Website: crate-barrel
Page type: account-selection
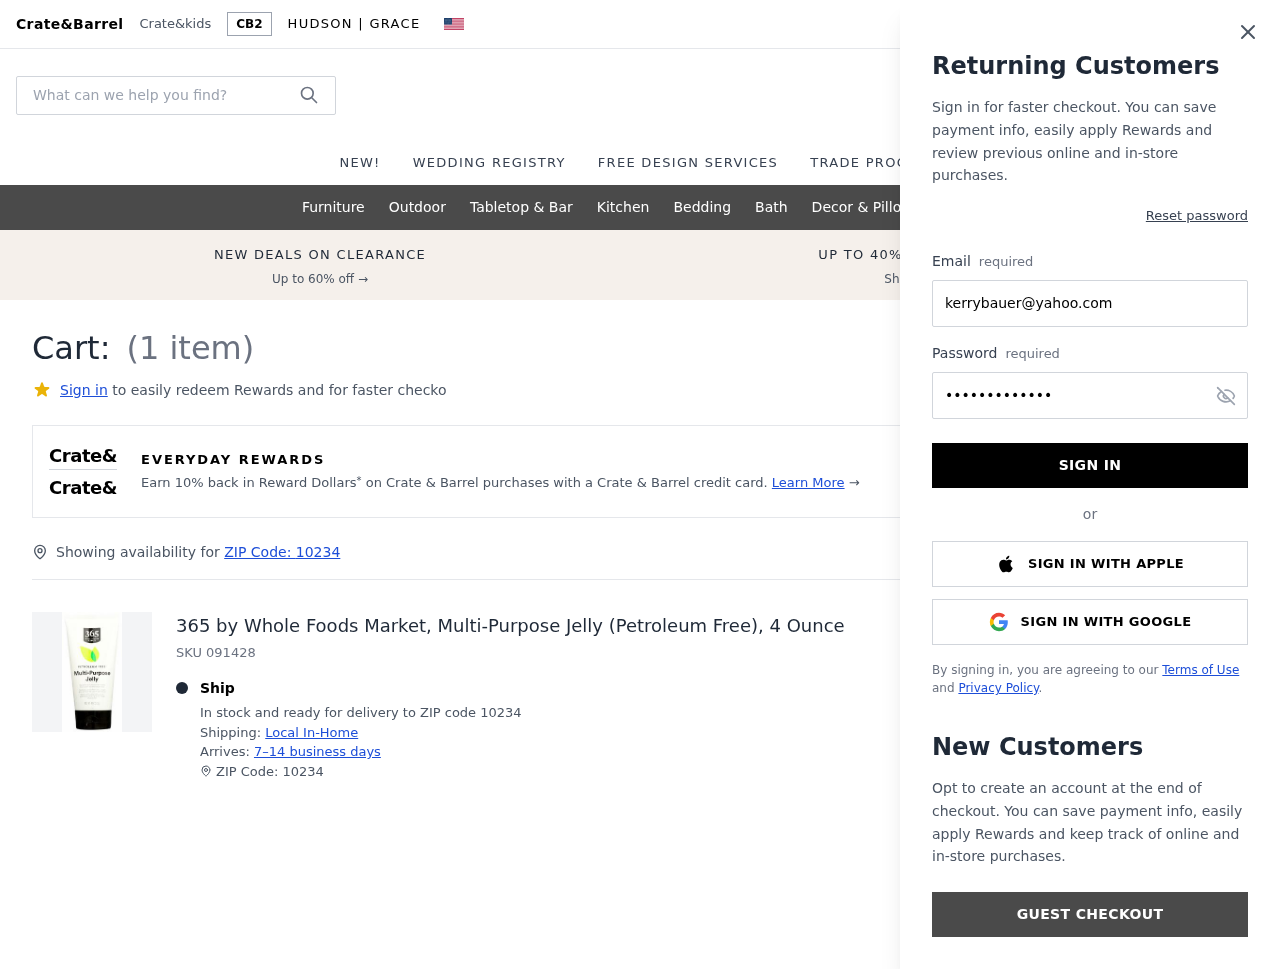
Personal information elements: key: PII_EMAIL
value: kerrybauer@yahoo.com
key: PII_POSTCODE
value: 10234
Product elements: key: PRODUCT1_NAME
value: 365 by Whole Foods Market, Multi-Purpose Jelly (Petroleum Free), 4 Ounce
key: PRODUCT1_QUANTITY
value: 1
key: PRODUCT1_SKU
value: SKU 091428
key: PRODUCT1_ORIGINAL_PRICE
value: $6.86
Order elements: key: ORDER_NUM_ITEMS
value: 1
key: ORDER_SUBTOTAL
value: $5.49
Search elements: key: HEADER_SEARCH
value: What can we help you find?